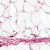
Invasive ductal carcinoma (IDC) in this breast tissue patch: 0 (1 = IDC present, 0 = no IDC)